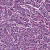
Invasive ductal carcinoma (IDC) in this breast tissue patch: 1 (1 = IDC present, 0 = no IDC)